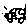
Label: car